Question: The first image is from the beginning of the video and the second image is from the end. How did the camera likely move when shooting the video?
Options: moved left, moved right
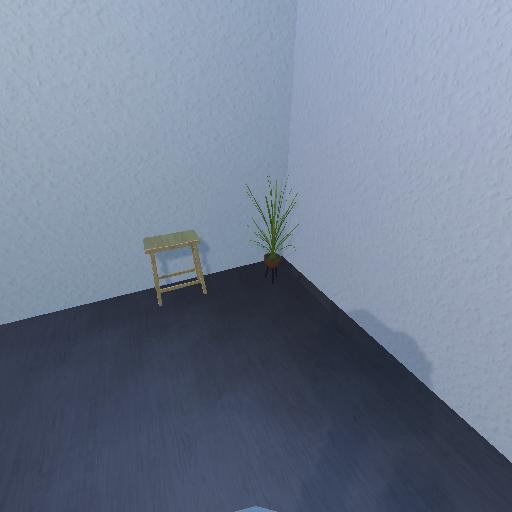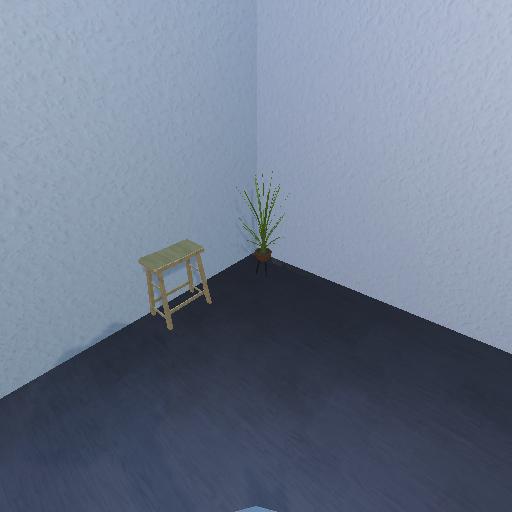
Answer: moved left